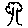
Label: tree